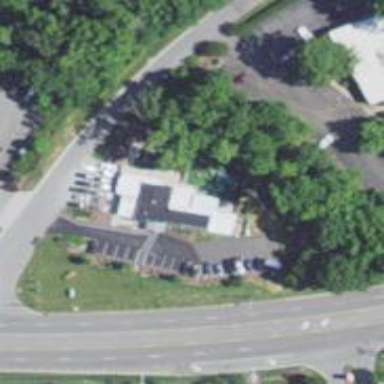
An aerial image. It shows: Veterinary facility.